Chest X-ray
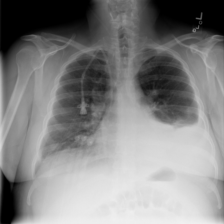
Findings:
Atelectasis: negative
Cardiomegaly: negative
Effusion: positive
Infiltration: negative
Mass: negative
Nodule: negative
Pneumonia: negative
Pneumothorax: negative
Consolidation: negative
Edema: negative
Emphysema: negative
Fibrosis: negative
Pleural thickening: negative
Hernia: negative